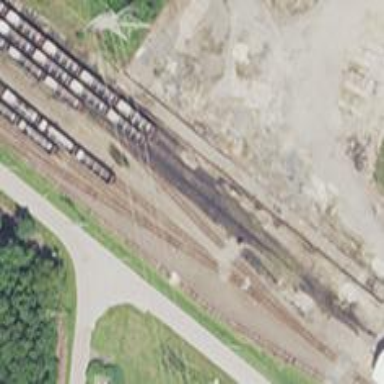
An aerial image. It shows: Rail spur service.